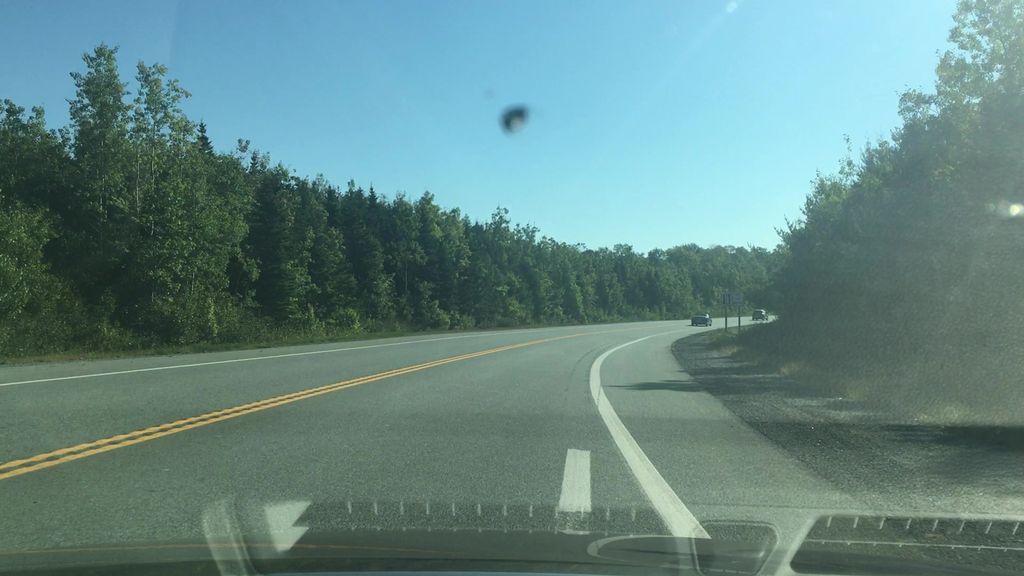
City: halifax